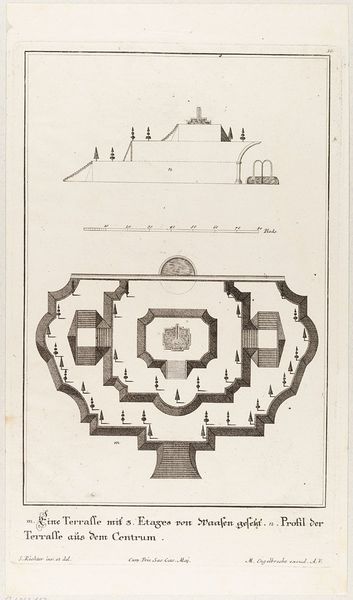
Titel: Eine Terrasse
Künstler: Martin Engelbrecht
Standort: Hamburg
Institution: Museum für Kunst und Gewerbe Hamburg
Schlagwörter: bäume, profil, skizze, zeichnung, architektur, barock, garten, terrasse, schrift, grafik, graphik, symmetrie, umriss, fotografie, photographie, druckgraphik, druckgrafik, radierung, stich, entwurf, karte, etagen, plan, kupferstich, grundriss, stadtplan, reproduktionen, barockzeit, barockzeitalter, druckerzeugnisse, gebäudes, ornamentstich, vorlageblätter